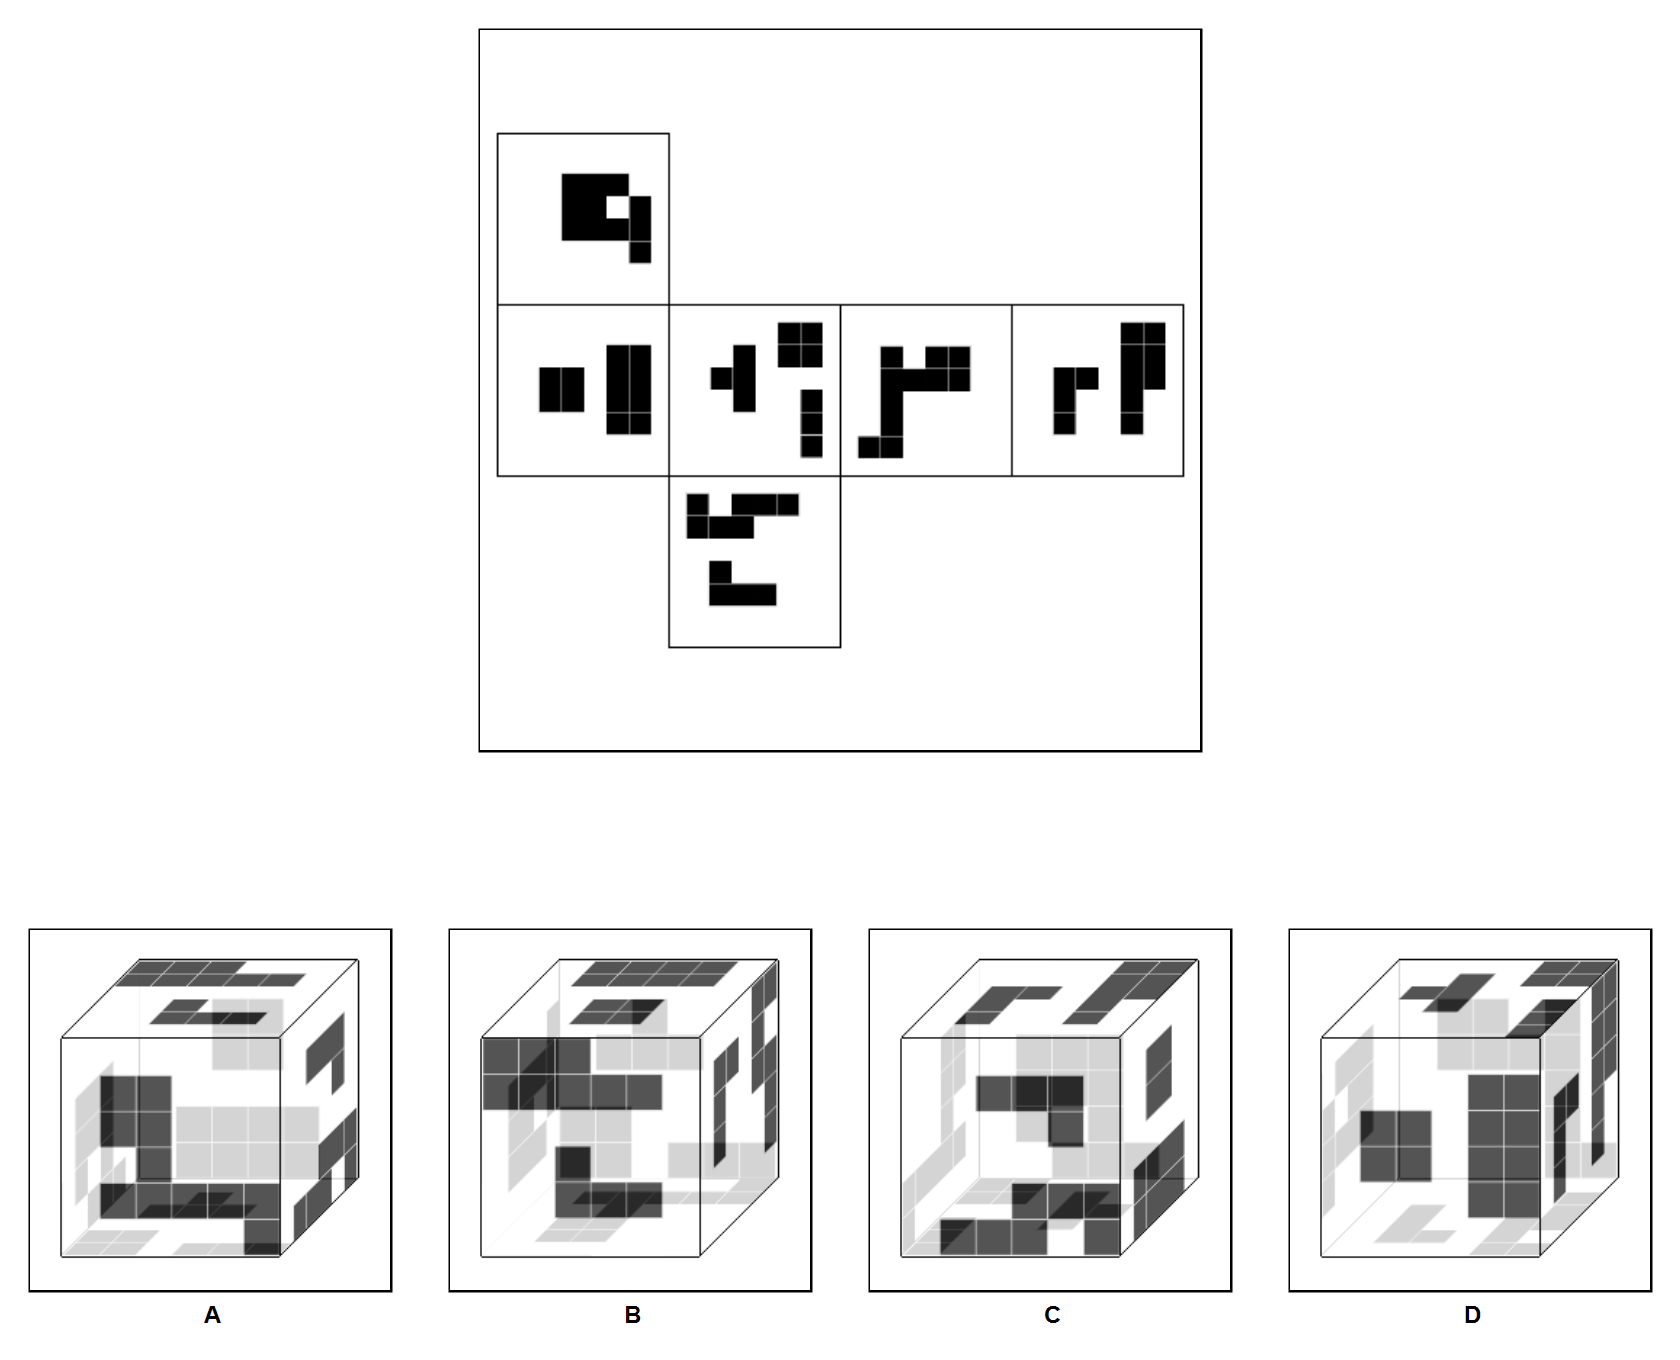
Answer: D